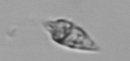
Label: Oxytoxum